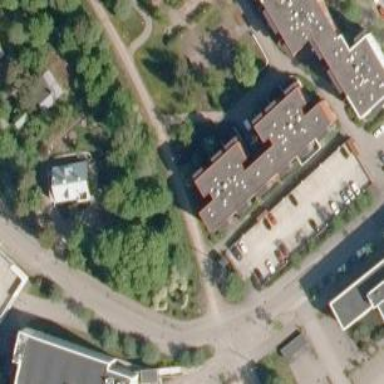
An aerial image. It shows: Multi-storey parking facility.